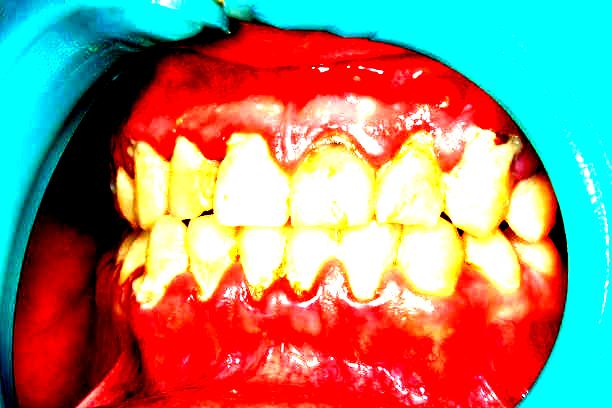
Condition: Gingivitis